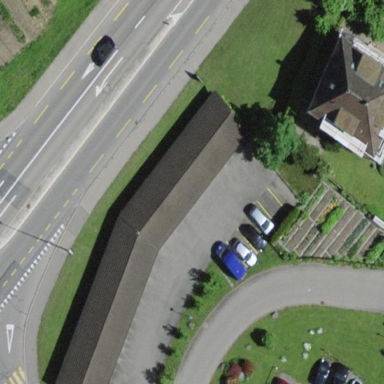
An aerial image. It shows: Area designated for garages.